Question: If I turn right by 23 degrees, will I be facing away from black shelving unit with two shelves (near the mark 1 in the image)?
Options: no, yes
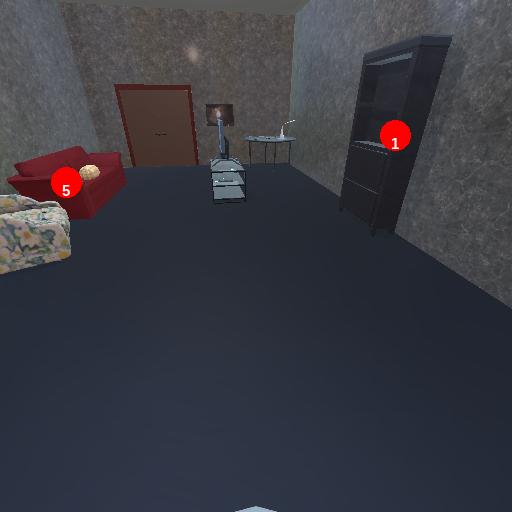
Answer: no